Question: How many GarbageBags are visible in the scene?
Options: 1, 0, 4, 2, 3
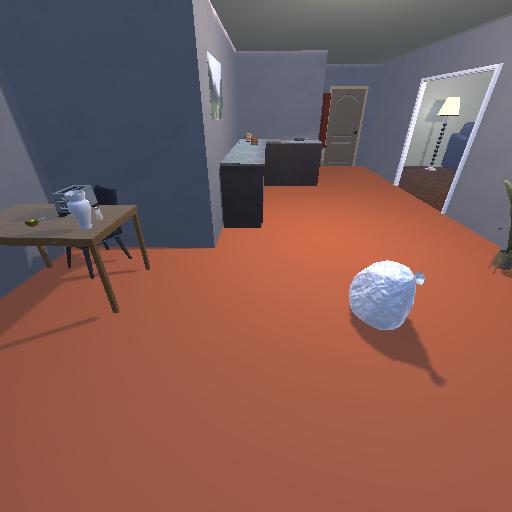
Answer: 1